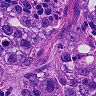
Metastatic tissue present: yes